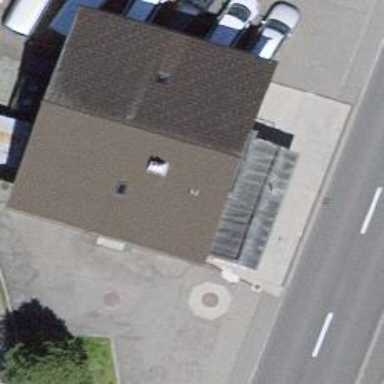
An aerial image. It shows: Fuel station.